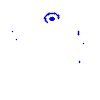
Particle: electron